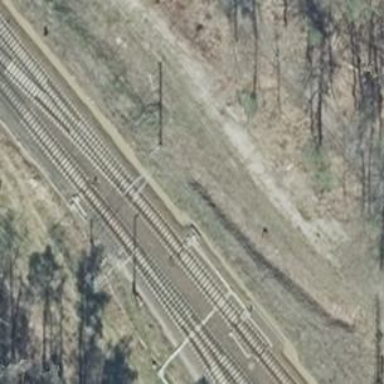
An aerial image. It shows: Railway switch with the turnout side on the left.